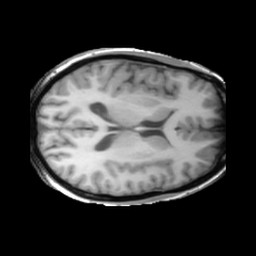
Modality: T1w
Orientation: axial
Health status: ill
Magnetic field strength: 3 T